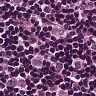
Metastatic tissue present: yes